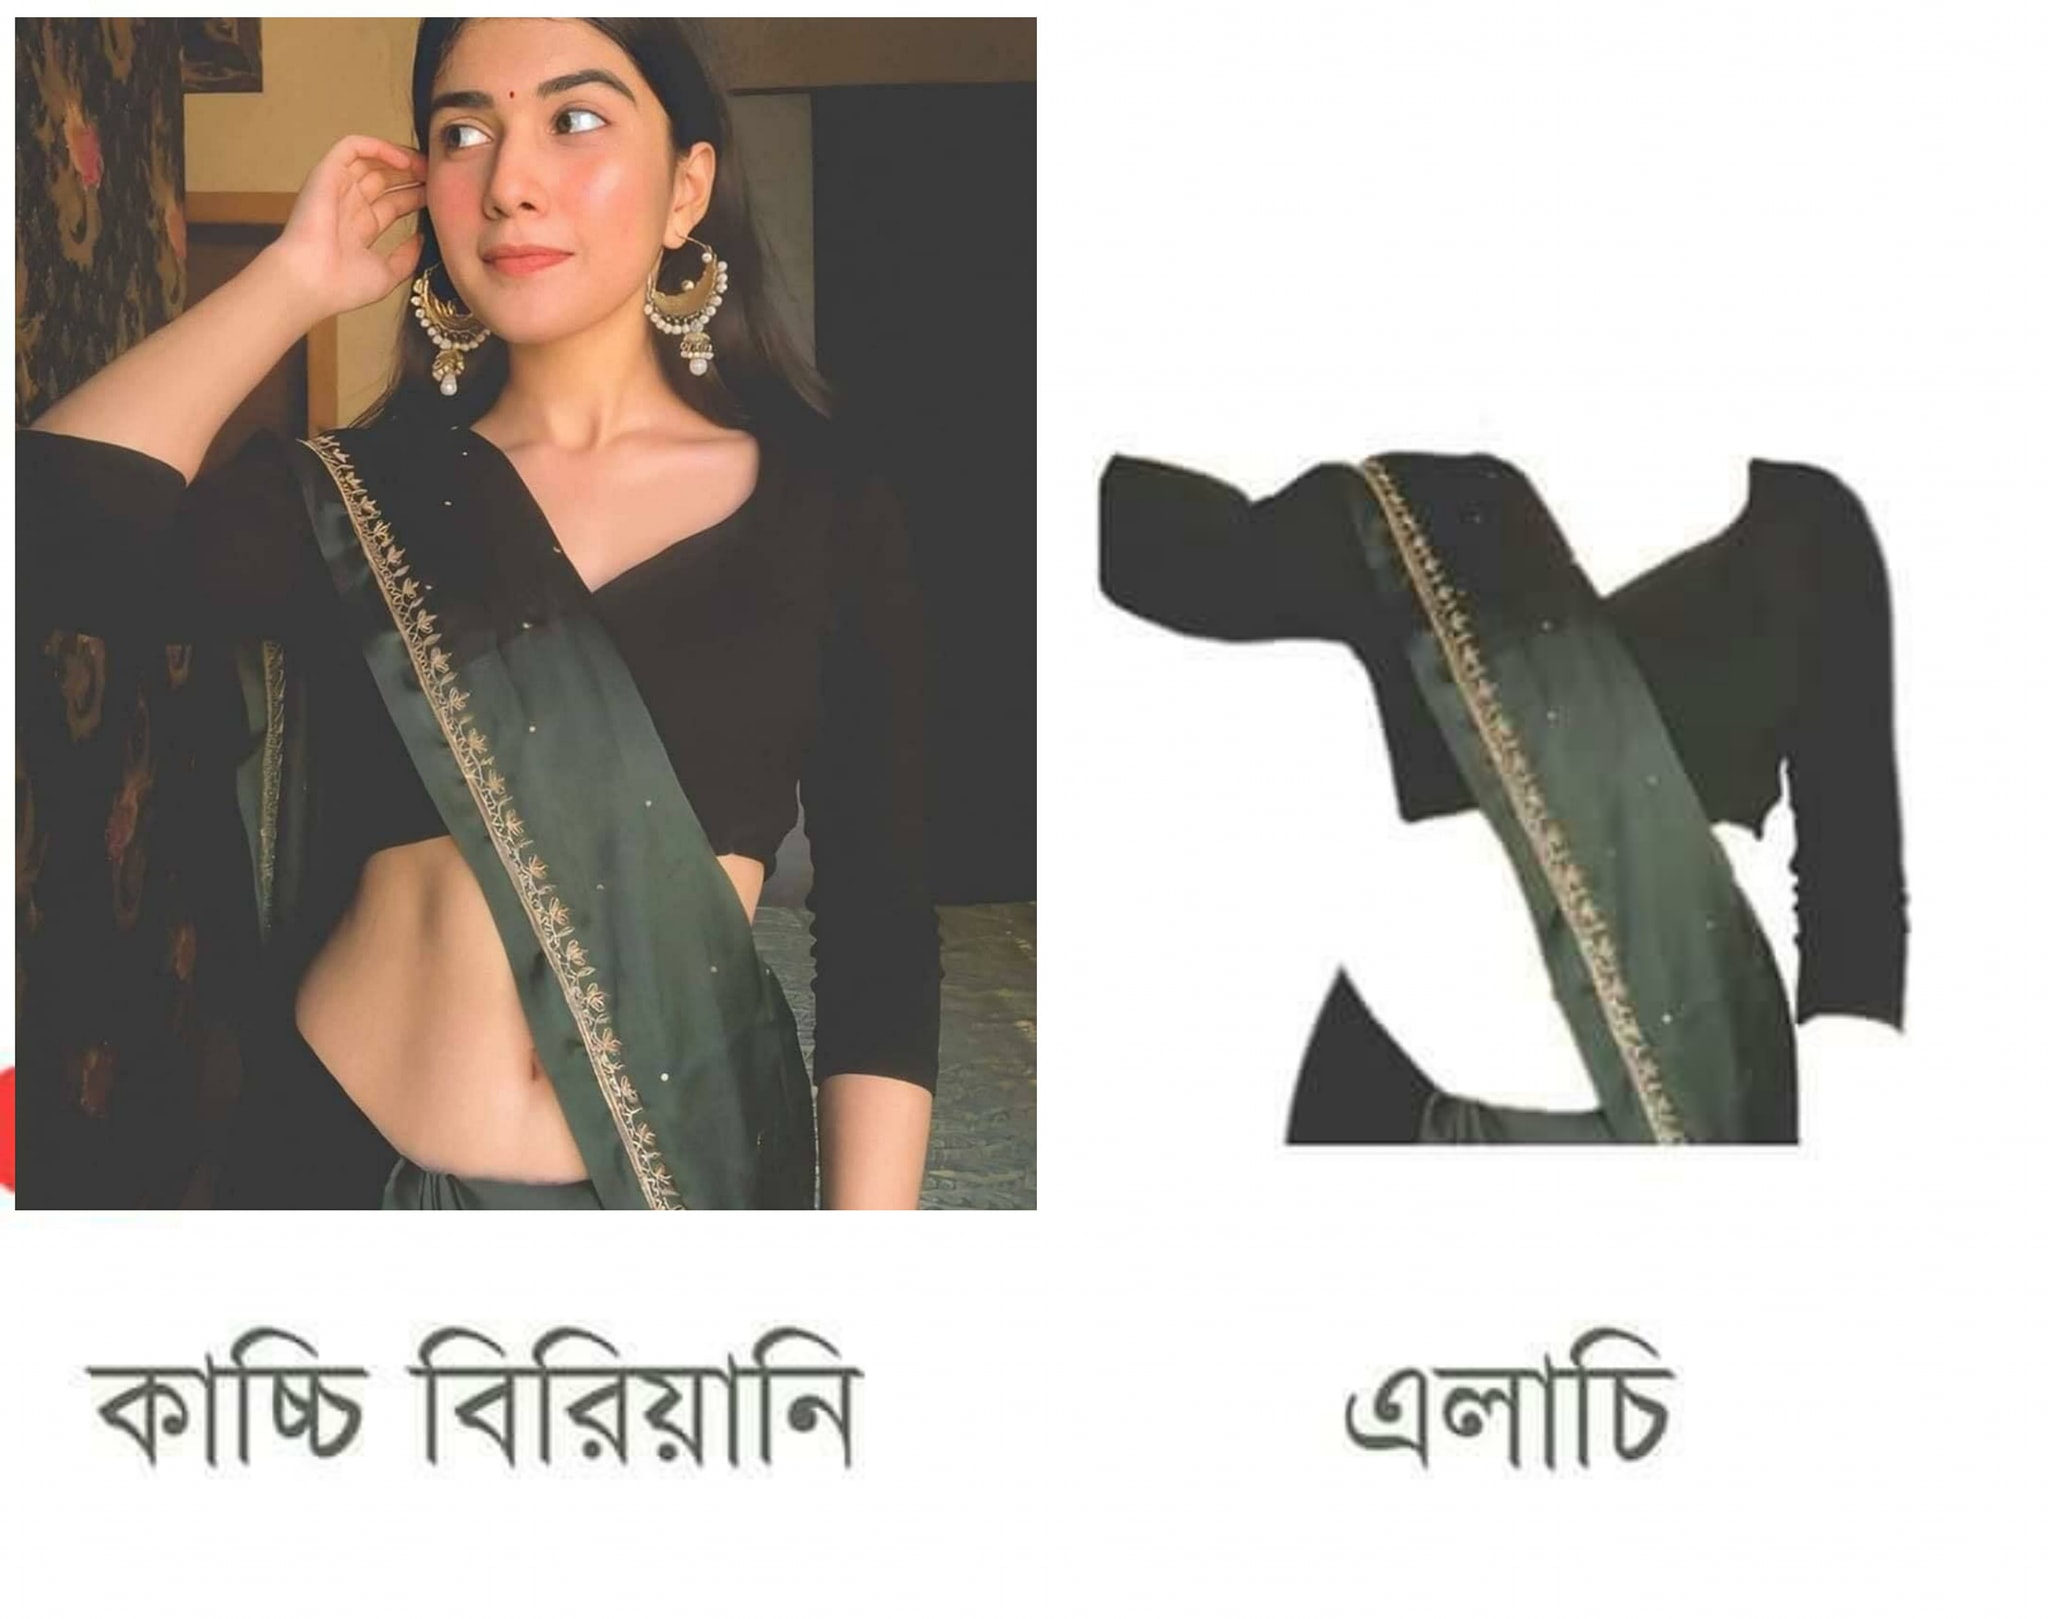
Caption: কাচ্চি বিরিয়ানি    এলাচি
Label: hate